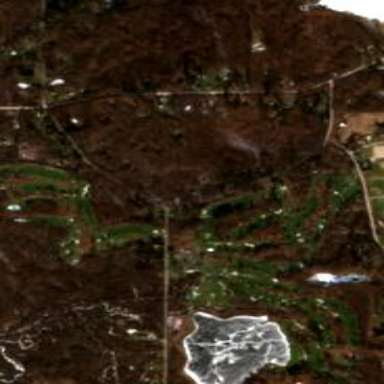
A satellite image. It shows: Golf course surrounded by greenery.